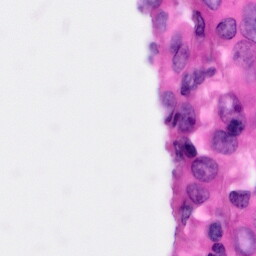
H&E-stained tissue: Pancreatic